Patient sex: M
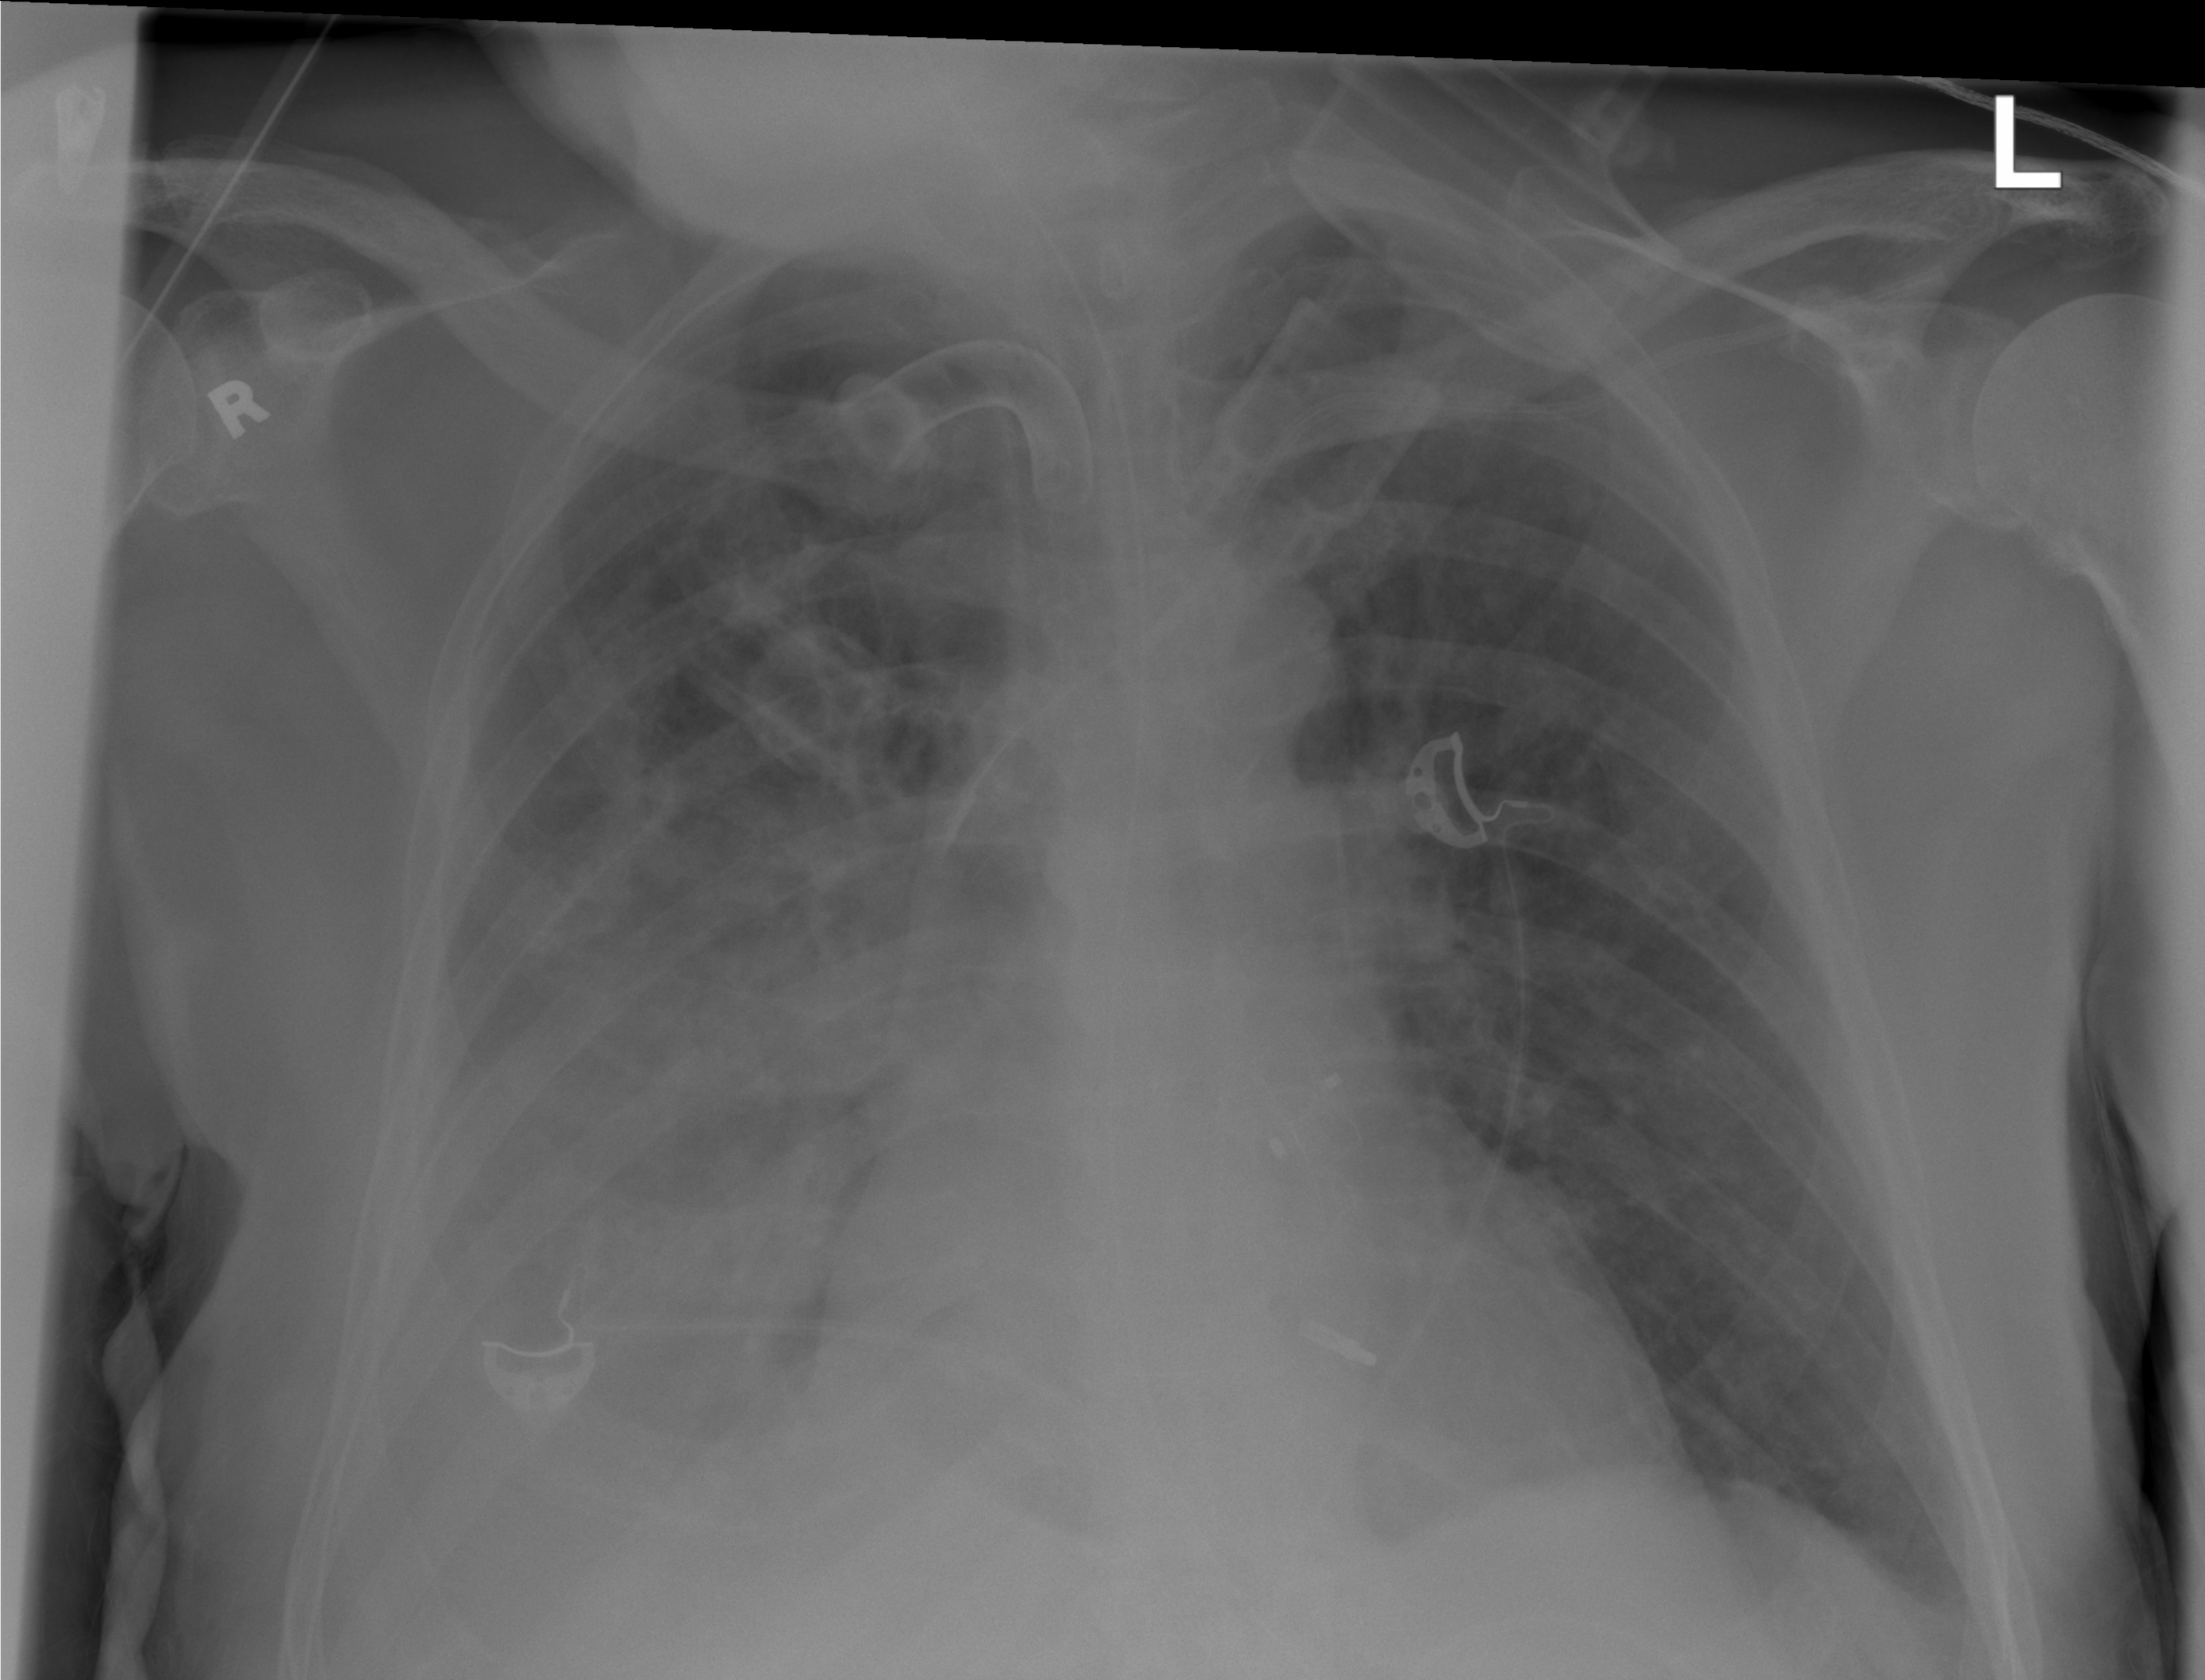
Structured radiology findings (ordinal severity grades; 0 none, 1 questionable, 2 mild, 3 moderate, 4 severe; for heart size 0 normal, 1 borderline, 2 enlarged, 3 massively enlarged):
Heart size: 2
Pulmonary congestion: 0
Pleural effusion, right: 3
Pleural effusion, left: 0
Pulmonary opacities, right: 0
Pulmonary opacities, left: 0
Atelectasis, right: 2
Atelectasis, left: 0